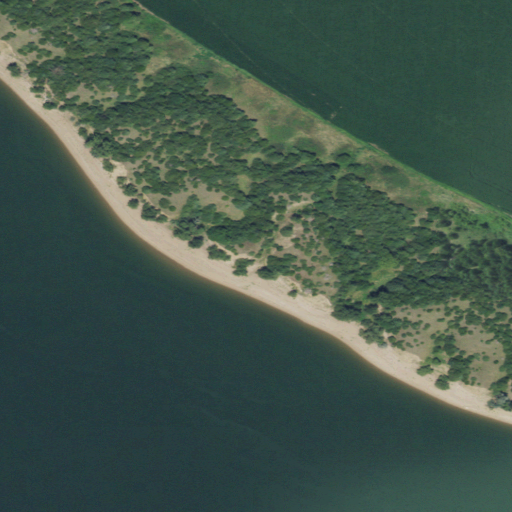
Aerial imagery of cliff(s) in South Dakota named Stony Point (historical) containing open water, grassland, cultivated crops, evergreen forest, and shrub